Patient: sex F, age 48
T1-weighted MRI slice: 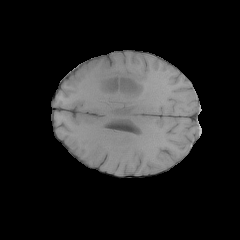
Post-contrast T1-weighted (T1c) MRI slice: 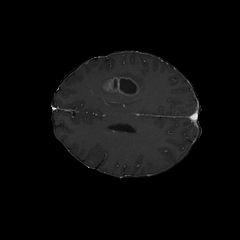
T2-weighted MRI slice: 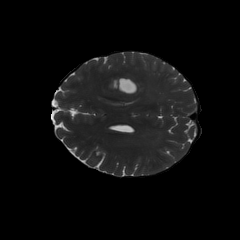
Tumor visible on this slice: yes
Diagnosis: Glioblastoma, IDH-wildtype
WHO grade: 4